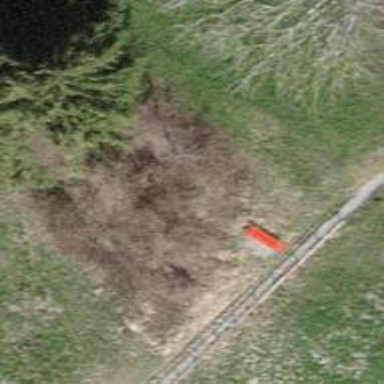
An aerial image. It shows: Bench.